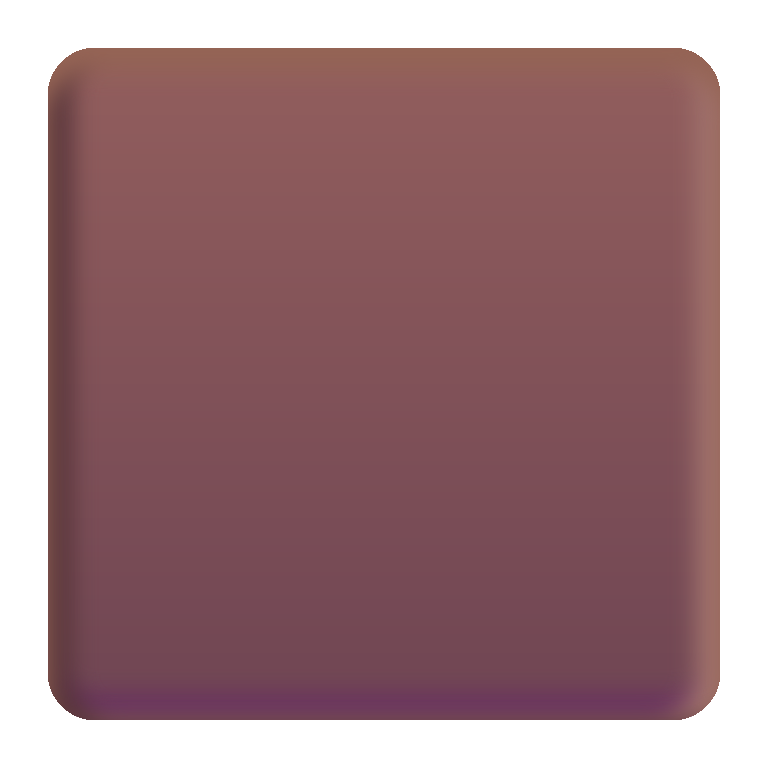
brown square color